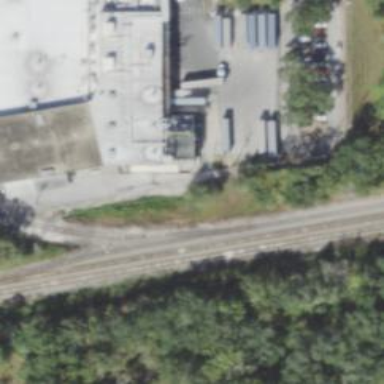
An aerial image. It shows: Railway siding for service.